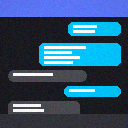
Screen state: on